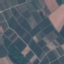
Land use / land cover class: PermanentCrop